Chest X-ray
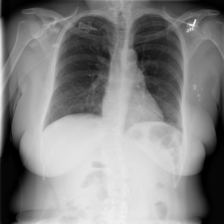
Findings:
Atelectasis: negative
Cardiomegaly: negative
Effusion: negative
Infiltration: negative
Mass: negative
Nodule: negative
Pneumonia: negative
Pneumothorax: negative
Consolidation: negative
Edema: negative
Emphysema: negative
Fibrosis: negative
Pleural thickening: negative
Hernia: negative